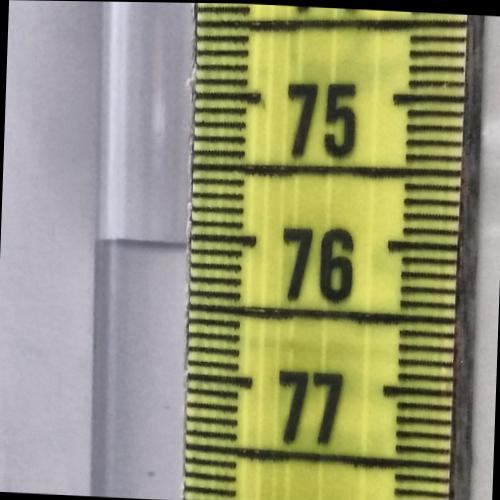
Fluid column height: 76.1 cm